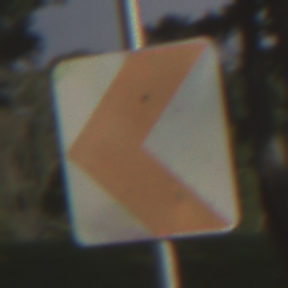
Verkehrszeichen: RichtungstafelnInKurvenKleinRechts
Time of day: MorningAfternoon
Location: Outdoor (Nature)
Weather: Clear
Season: NotSpecified
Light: Natural